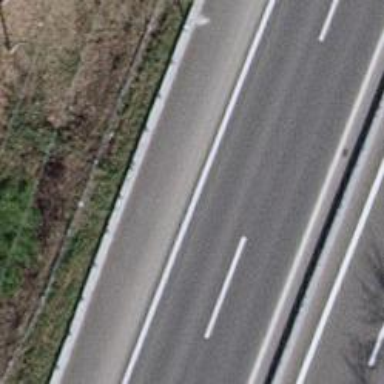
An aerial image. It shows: Motorway.